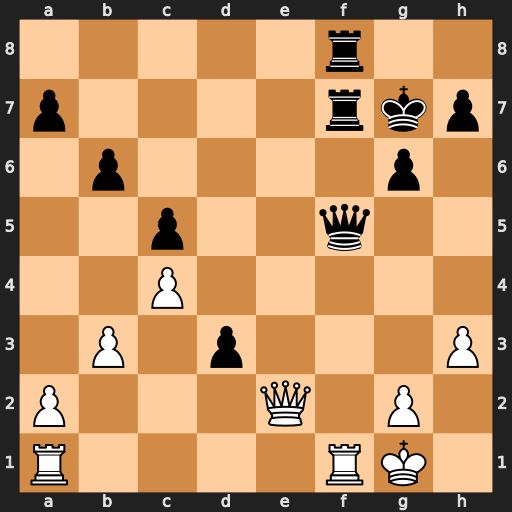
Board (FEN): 5r2/p4rkp/1p4p1/2p2q2/2P5/1P1p3P/P3Q1P1/R4RK1
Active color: w
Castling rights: -
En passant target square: -
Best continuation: Qb2+ Kg8 Rxf5